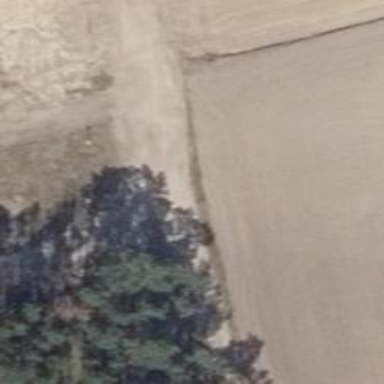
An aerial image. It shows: Unclassified road with gravel surface.